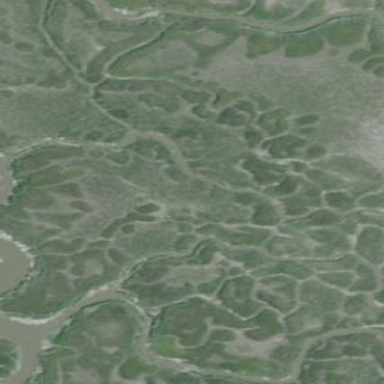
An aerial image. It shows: Saltmarsh wetland area.